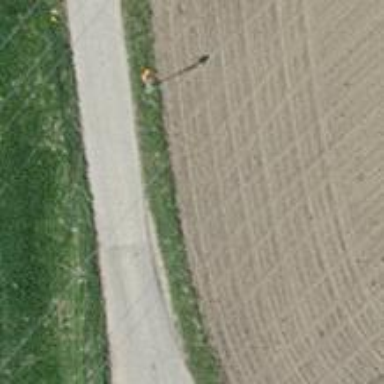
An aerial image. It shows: Pole with roof cover.